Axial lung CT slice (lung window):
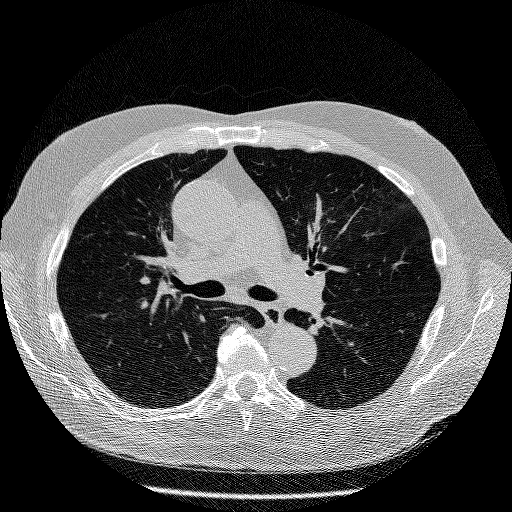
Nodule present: no